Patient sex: F
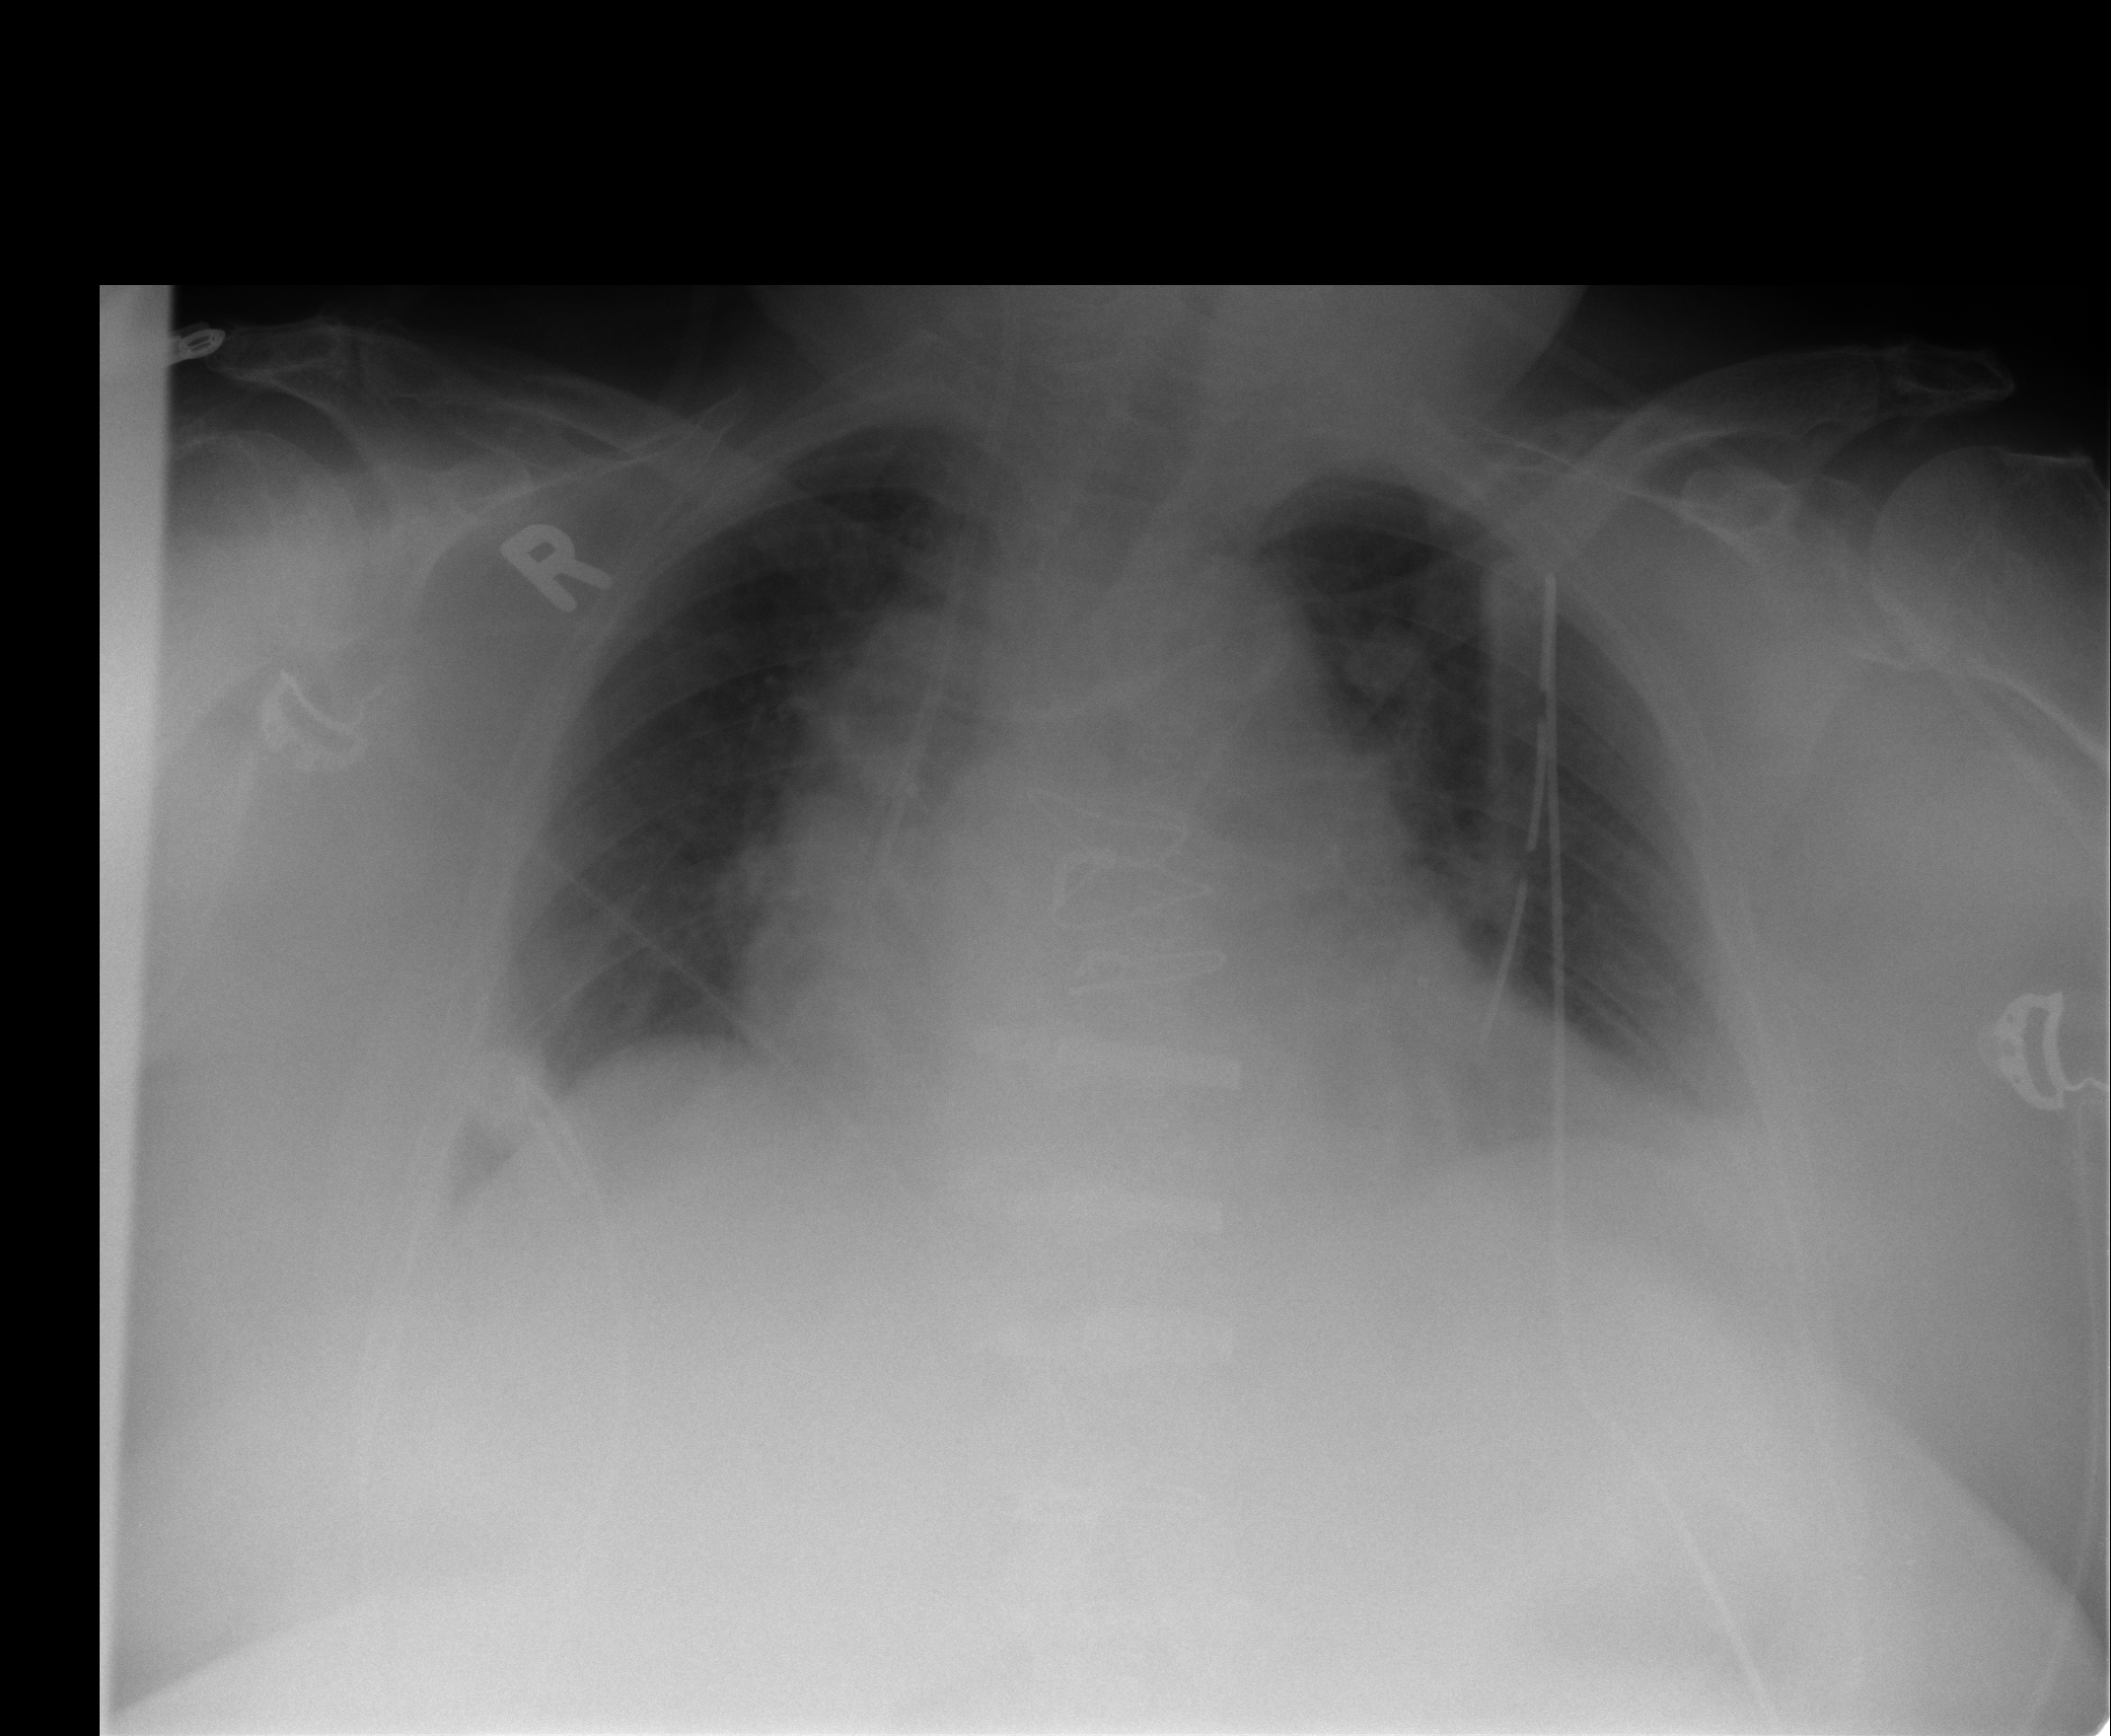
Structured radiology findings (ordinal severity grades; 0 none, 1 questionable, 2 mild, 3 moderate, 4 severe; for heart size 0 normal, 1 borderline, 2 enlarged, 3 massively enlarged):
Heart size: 0
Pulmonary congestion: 1
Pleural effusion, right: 0
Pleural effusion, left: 2
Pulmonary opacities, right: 0
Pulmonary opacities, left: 0
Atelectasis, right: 1
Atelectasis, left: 2